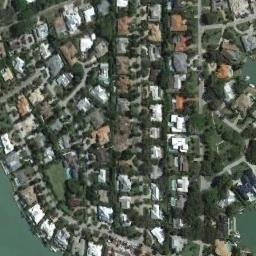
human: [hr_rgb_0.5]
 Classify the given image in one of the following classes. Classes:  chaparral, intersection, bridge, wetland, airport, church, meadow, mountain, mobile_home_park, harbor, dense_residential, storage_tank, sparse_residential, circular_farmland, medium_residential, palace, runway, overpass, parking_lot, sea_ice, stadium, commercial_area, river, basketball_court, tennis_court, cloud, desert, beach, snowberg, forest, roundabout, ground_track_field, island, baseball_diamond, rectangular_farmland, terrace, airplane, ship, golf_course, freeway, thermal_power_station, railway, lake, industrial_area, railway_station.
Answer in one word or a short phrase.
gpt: dense_residential